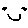
Label: smiley face